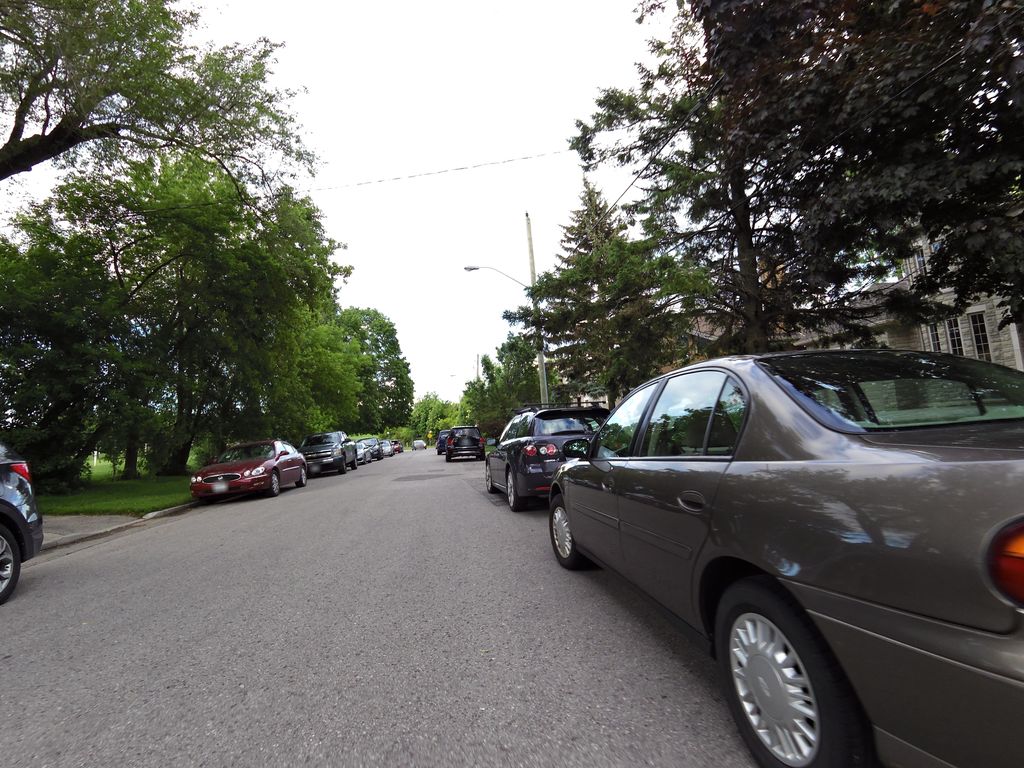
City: toronto